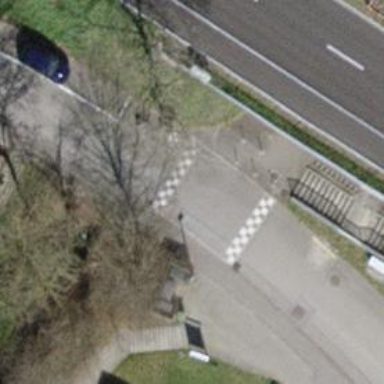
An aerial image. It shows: Unmarked road crossing.